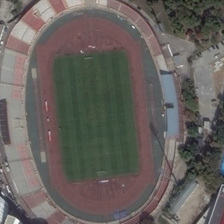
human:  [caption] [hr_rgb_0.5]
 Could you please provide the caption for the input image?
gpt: there are many tall trees planted around the playground .

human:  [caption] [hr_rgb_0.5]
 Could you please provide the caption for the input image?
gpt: there are many densely populated areas around the stadium .

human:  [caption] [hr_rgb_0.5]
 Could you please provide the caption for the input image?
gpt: there are many densely populated areas around the stadium .

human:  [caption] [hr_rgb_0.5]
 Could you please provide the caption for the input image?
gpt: there are many tall trees planted around the playground .

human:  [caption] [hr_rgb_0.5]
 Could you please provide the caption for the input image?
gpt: there are many tall trees planted around the playground .